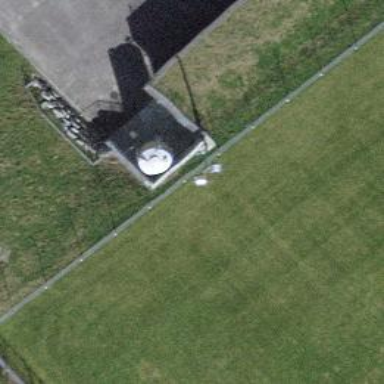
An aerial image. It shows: Silo.